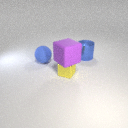
large blue rubber sphere in front of large blue metal cylinder